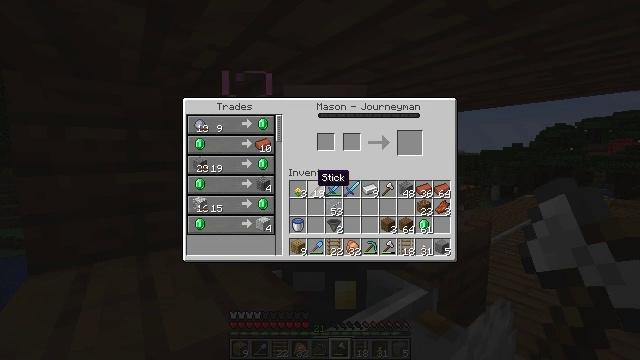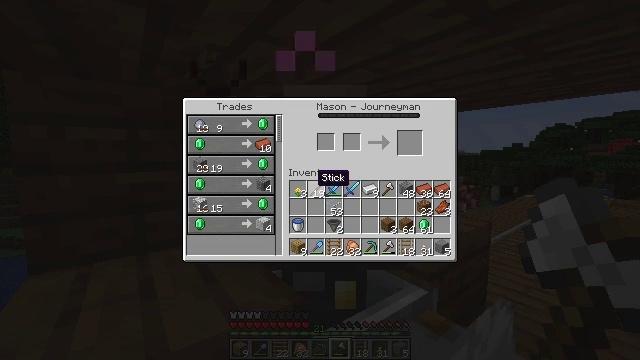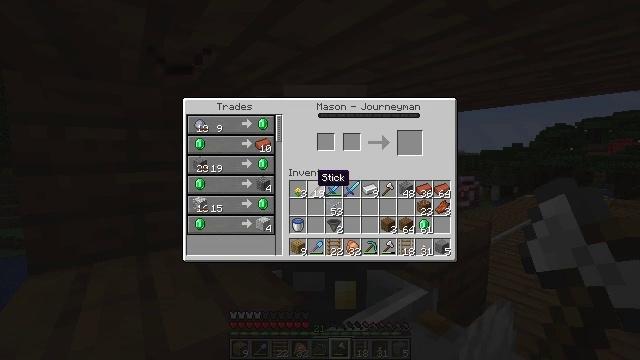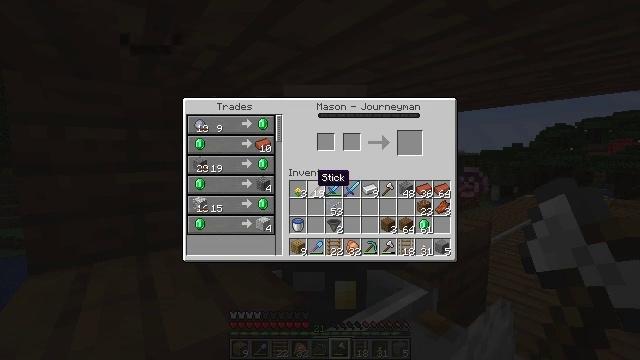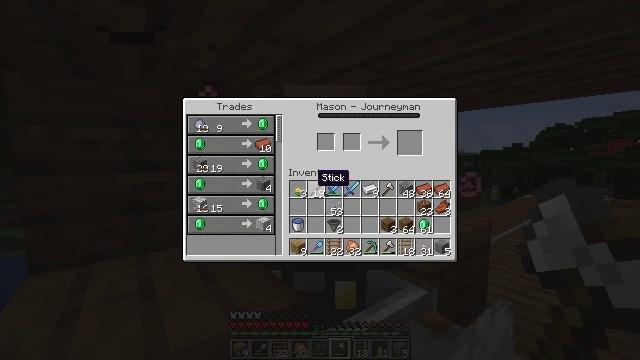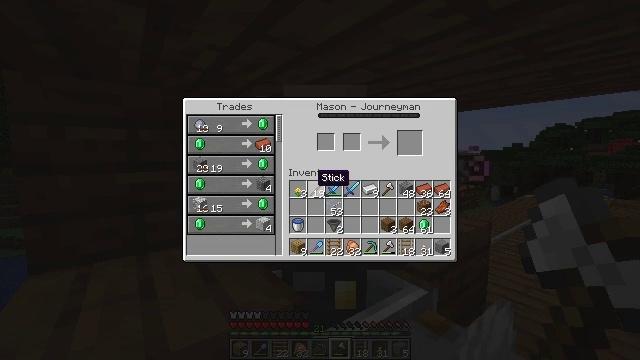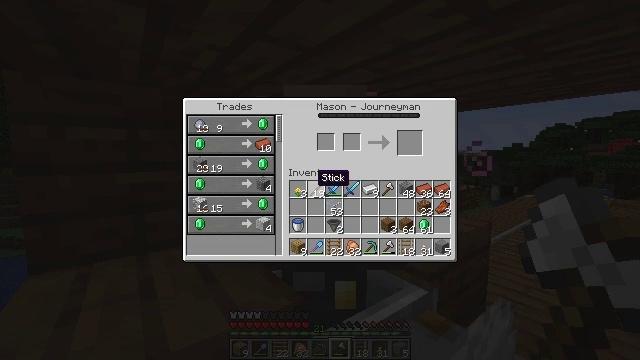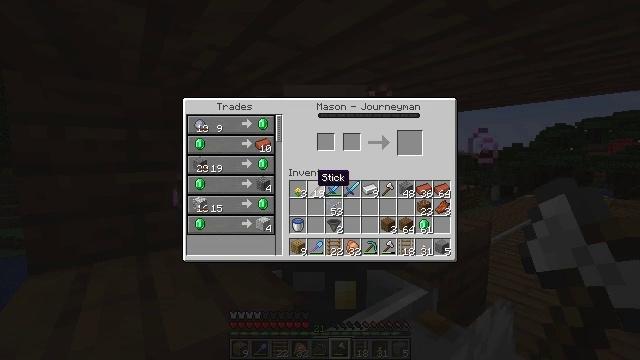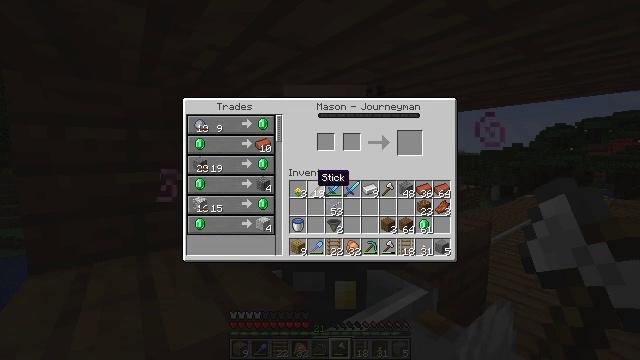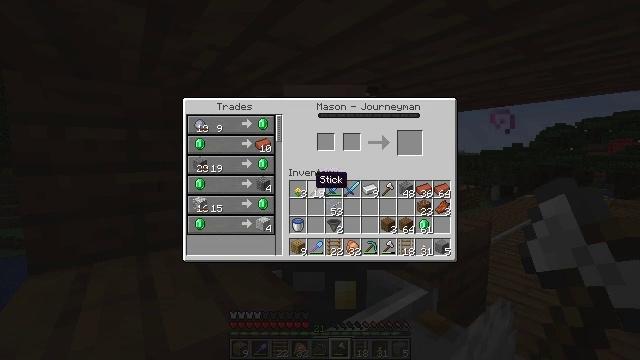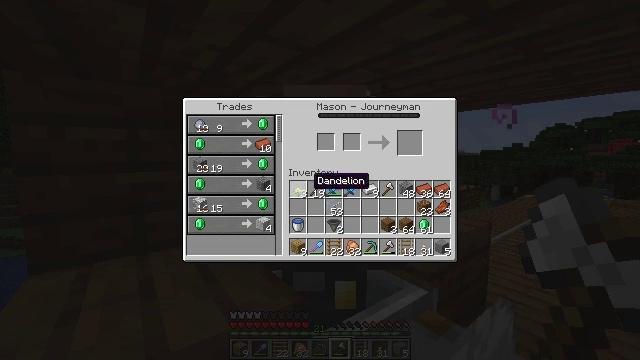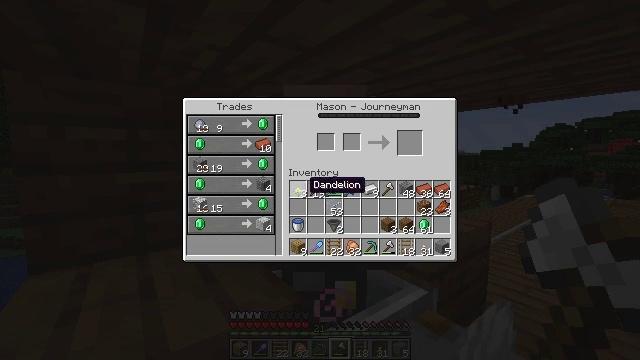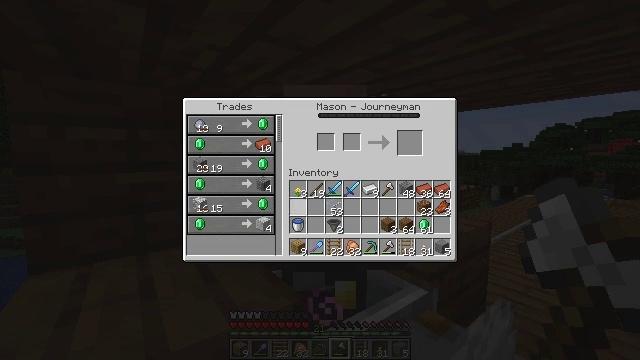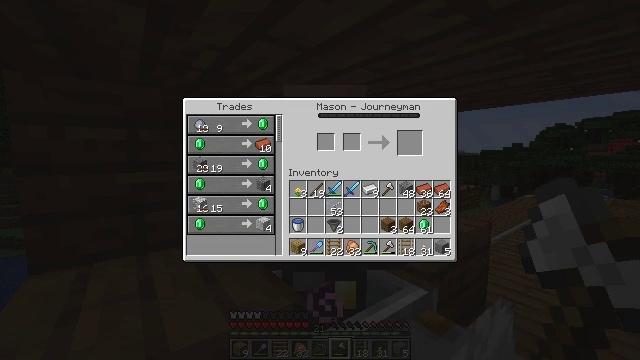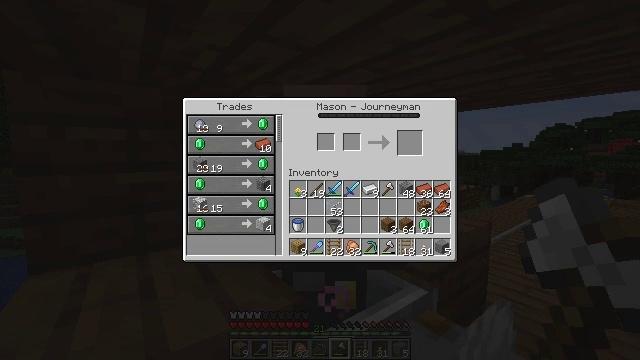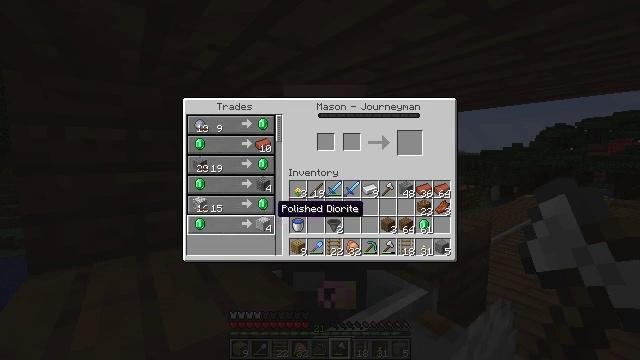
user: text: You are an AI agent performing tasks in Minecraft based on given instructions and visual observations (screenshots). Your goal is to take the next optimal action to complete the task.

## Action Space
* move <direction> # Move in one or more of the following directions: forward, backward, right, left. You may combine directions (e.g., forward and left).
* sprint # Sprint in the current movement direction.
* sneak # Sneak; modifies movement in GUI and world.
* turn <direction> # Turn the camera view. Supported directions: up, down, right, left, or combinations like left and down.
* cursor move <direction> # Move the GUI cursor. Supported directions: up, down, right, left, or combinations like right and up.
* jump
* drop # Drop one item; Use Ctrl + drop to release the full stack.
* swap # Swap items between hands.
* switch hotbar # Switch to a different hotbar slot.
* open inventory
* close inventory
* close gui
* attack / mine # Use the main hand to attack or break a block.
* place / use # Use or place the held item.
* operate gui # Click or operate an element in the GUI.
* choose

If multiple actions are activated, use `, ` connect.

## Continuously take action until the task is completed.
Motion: motion action
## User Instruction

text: Open the crafting table and craft polished diorite from diorite.
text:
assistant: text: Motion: no_op
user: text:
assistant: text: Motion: no_op
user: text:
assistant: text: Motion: no_op
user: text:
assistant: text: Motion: no_op
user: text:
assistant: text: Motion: no_op
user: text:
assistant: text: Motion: no_op
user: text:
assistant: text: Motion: no_op
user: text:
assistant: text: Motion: no_op
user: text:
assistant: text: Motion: no_op
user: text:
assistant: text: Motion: no_op
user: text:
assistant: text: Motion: no_op
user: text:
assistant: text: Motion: cursor move left
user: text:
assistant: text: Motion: cursor move left
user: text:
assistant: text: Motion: cursor move left and down
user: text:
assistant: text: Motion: cursor move left
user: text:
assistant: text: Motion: cursor move left and down
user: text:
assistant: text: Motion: no_op
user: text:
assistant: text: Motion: no_op
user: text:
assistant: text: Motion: no_op
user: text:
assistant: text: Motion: no_op
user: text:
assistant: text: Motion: no_op
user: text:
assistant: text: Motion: no_op
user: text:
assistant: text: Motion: no_op
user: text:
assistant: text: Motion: no_op
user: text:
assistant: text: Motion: no_op
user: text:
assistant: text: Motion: no_op
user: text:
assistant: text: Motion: no_op
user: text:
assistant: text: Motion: no_op
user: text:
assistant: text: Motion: no_op
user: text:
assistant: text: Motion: no_op